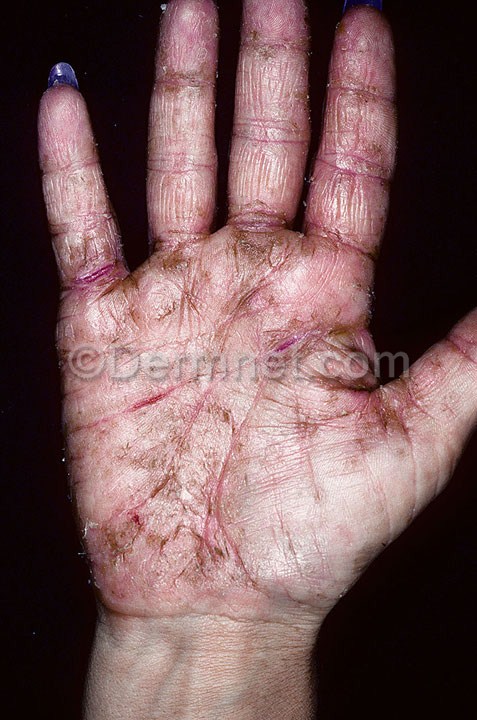
Disease: Eczema Photos